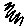
Label: zigzag